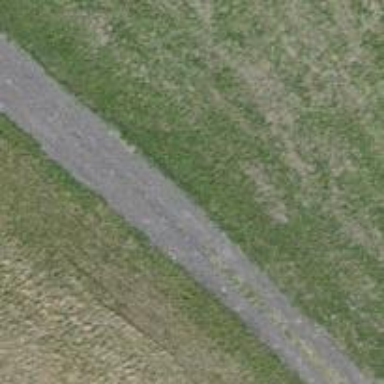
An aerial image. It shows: Gravel track with grade 2 tracktype.